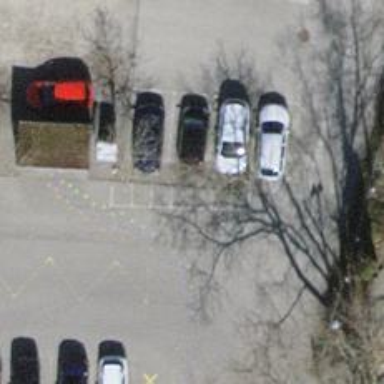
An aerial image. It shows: Motorcycle parking facility.